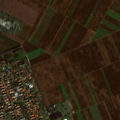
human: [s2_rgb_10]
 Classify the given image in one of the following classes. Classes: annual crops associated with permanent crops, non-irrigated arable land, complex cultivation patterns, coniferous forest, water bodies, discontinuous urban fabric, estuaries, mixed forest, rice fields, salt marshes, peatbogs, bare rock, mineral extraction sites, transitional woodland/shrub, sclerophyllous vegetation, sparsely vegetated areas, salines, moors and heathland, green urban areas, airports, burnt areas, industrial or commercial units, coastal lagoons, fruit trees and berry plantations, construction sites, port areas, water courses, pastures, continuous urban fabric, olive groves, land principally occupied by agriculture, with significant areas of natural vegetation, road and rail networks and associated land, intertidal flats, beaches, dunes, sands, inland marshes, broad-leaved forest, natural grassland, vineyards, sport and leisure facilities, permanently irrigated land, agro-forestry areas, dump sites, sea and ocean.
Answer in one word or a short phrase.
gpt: discontinuous urban fabric, non-irrigated arable land